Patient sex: F
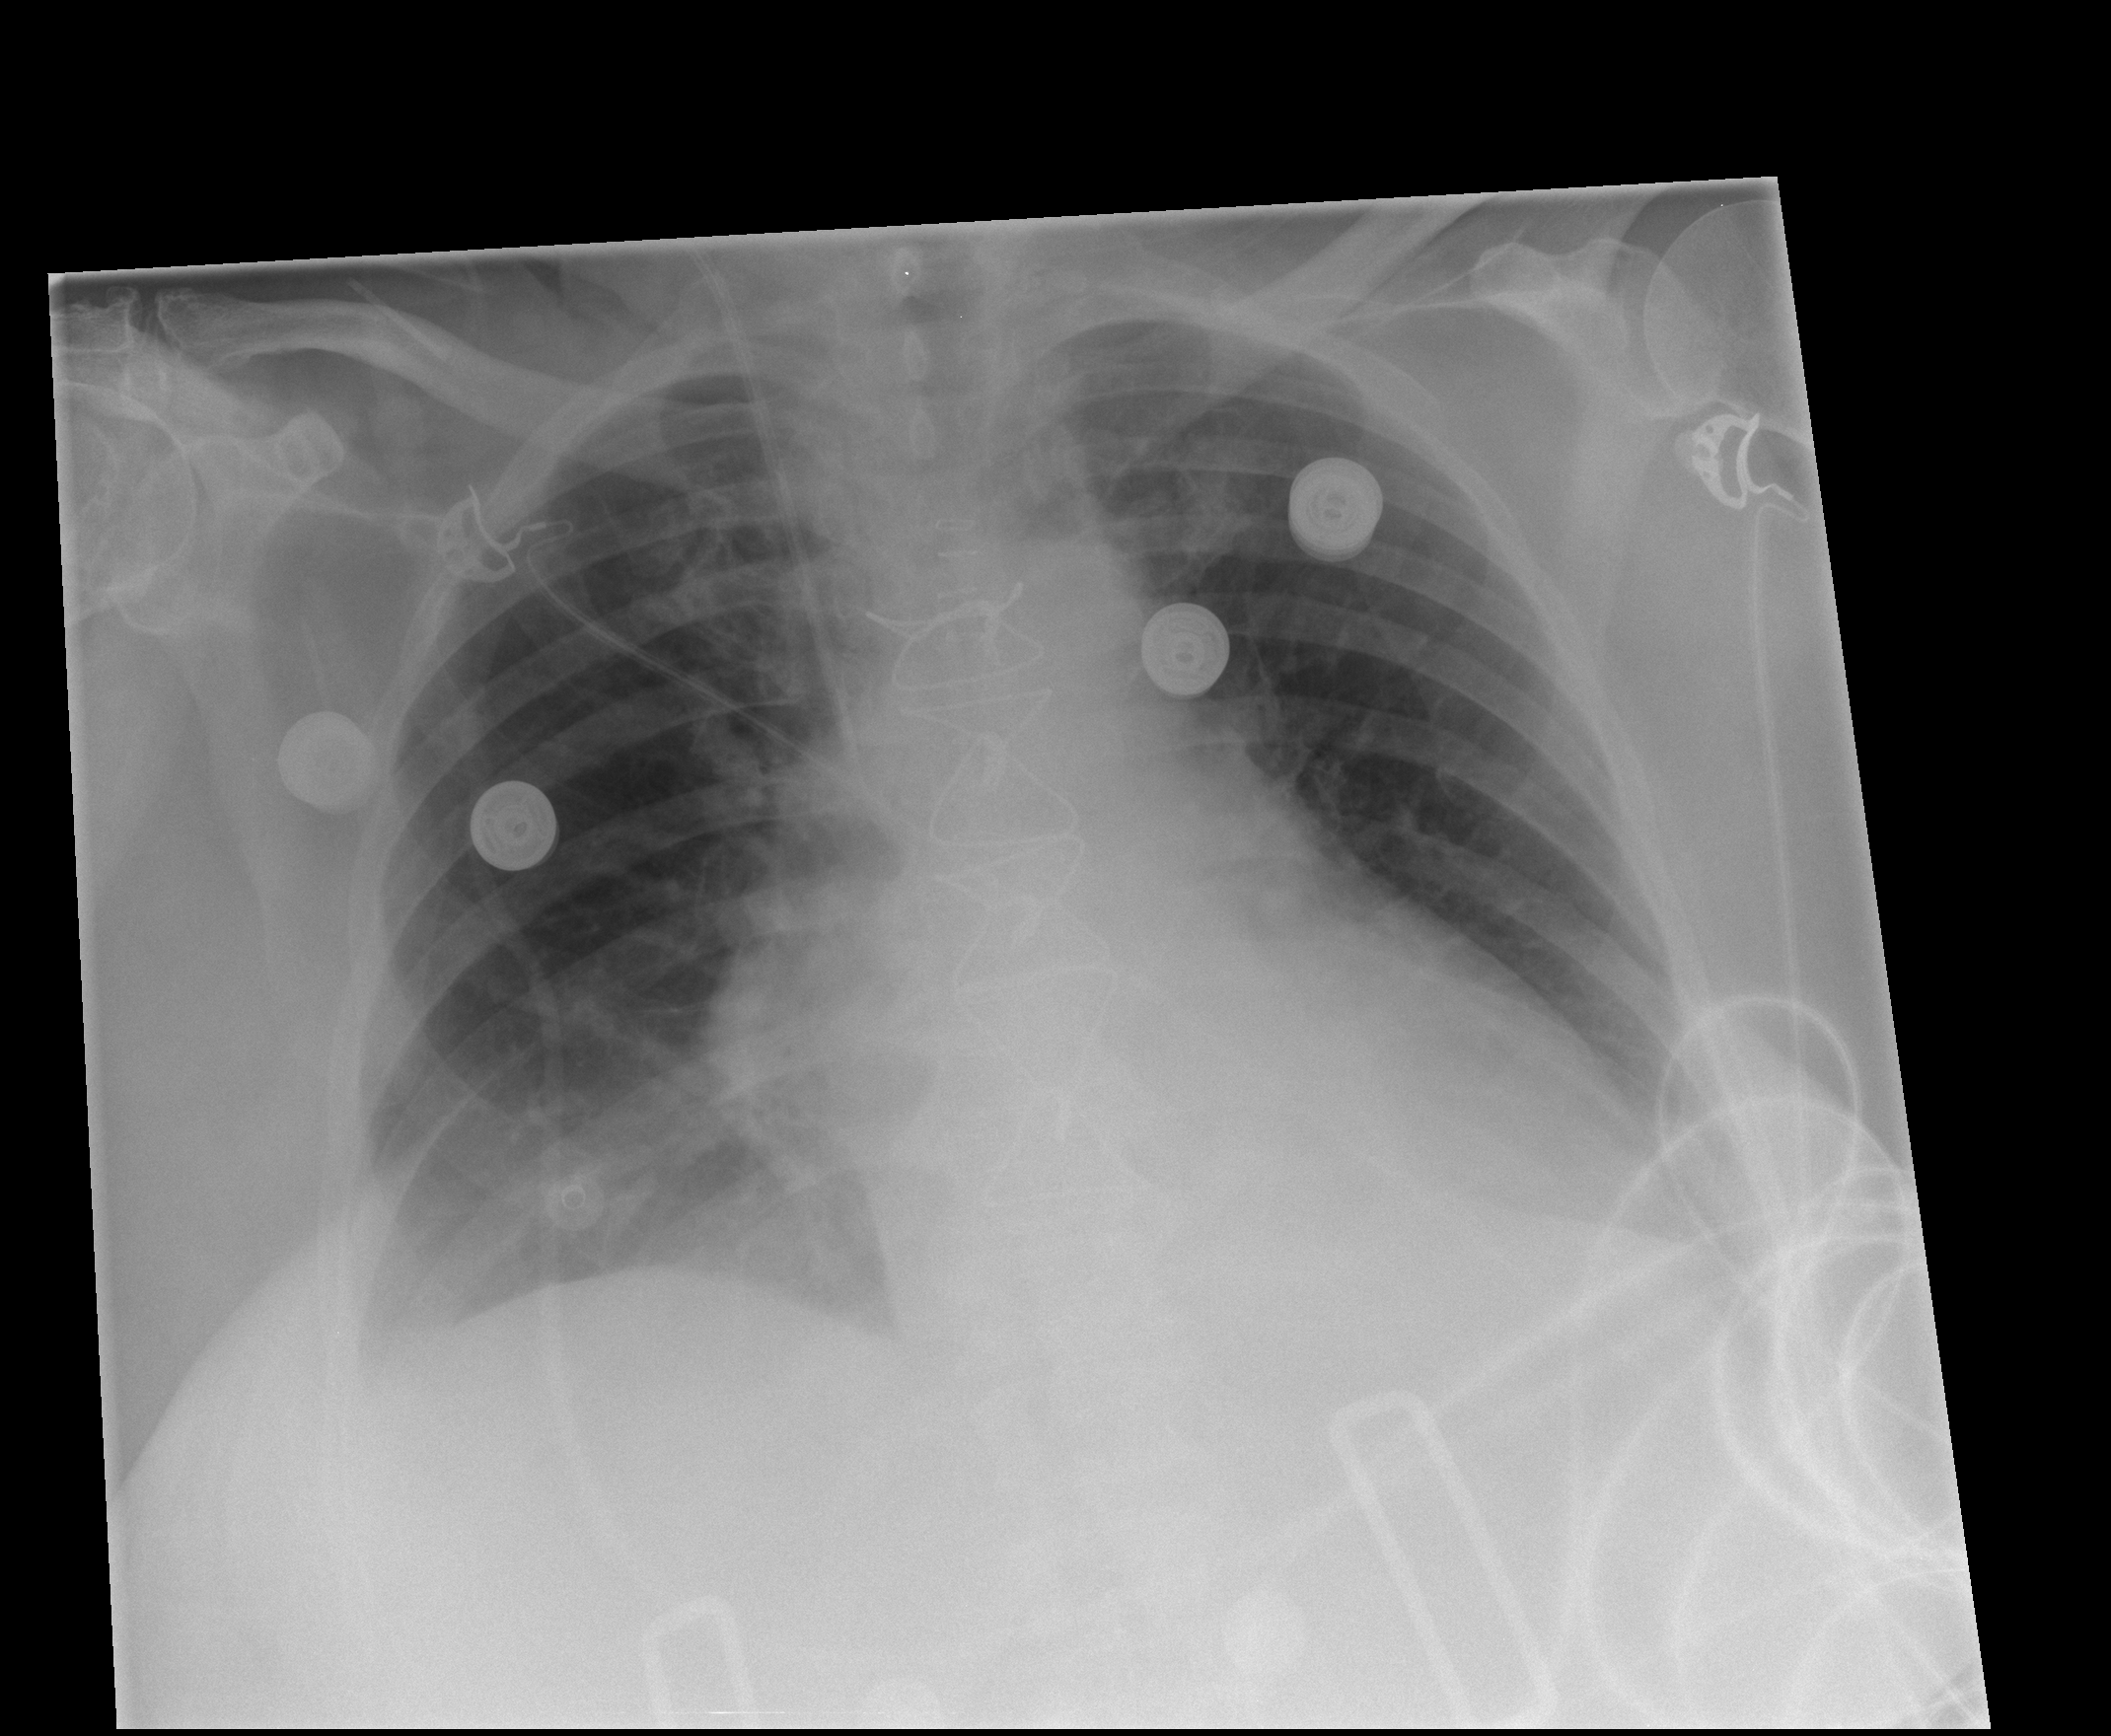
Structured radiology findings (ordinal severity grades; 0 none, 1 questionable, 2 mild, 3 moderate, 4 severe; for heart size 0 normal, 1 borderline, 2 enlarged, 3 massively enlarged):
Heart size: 1
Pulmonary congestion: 0
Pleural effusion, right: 2
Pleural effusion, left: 0
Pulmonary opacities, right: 2
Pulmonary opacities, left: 0
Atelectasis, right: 2
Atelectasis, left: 2